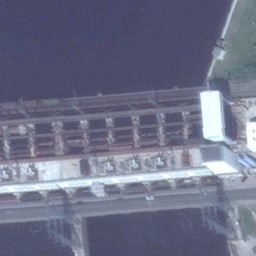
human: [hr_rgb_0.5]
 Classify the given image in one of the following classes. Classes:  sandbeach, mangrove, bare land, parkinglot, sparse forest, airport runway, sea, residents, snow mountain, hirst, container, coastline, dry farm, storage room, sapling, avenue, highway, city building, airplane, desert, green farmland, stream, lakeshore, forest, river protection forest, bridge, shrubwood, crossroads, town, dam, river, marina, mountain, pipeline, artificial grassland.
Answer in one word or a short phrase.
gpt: dam